Question: Linkedin show different 3 image when trying to share. Here is then head tags
'''
<meta property="og:site_name" content="OkyTalk">
<meta property="og:title" content="OkyTalk ">
<meta property="og:type" content="website">
<meta property="og:url" content="https://okytalk.com/teachers/profile/displayProffesional">
<meta property="og:image" content="https://okytalk.com/media/okytalk/img/share.jpg">
<meta property="og:image:type" content="image/jpeg">
<meta property="og:image:width" content="470">
<meta property="og:image:height" content="246">
'''

Any Ideas how to show only one ? Others share(facebook, twitter, google+) works fine.
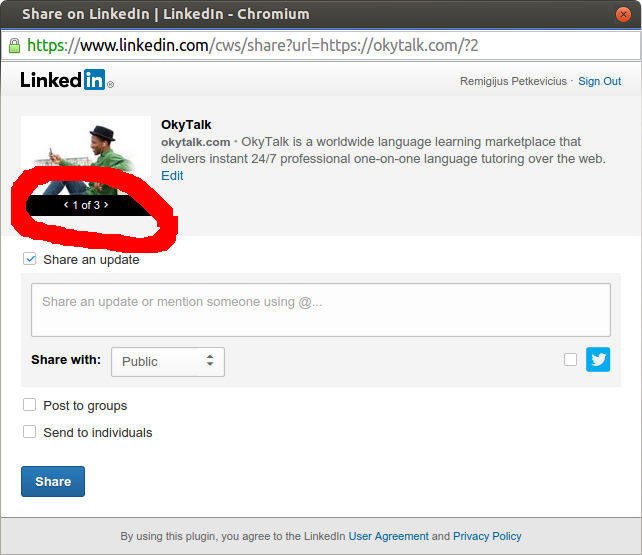
Answer: Things certainly have changed since 2015! For instance, the entire company of LinkedIn has been bought by Microsoft, and almost all the old documentation for LinkedIn on LinkedIn.com just 404's. I'm going to post in case others still have this problem.
To quote from the <URL>, you want your share URL actually to be...
'''
https://www.linkedin.com/sharing/share-offsite/?url={url}
'''
Your 'og:' tags appear to be correct, and they should be properly interpreted today, in 2020. It seems that they were only officially supported in 2017, two years after your question. Take a look at the <URL>. These should work...
- '<meta property='og:title' content='Title of the article"/>'- '<meta property='og:image' content='//media.example.com/ <PHONE>.jpg"/>'- '<meta property='og:description' content='Description that will show in the preview"/>'- '<meta property='og:url' content='//www.example.com/URL of the article" />'
Don't forget, once you're all coded and done, you can test your page! Take the URL of your site (example.com, not linkedin.com/share?site=example.com), and input it into the <URL>.
Here's an <URL>. Take a look at the source code, and see how it's making the LinkedIn URL work with 'og:' tags.